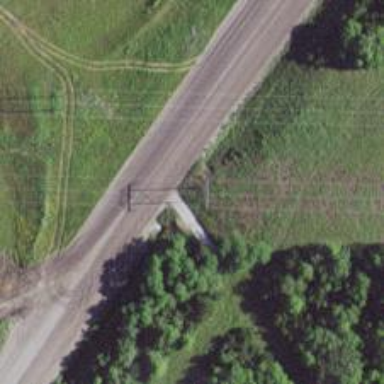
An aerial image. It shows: H-frame designed tower for power lines.